Question: how can I load the images from the remote server in a data table C# windows form? I have stored only the image path in my Sqldatabase. when I am running the code it throws an exception of 404 error. same code is retriving the images on other forms

'''
private void Datagrid() {
try
{
id.Text = "";
name.Text = "";
cost.Text = "";
price.Text = "";
description.Text = "";
status.Text = "";
picture.Image = null;
status.Items.Add("active");
status.Items.Add("inactive");
id.Visible = false;
label7.Text = "";
conn.Open();
MySqlCommand cm = new MySqlCommand();
// string query = "SELECT dealSuggestion_id,name,cost,price,description,Status from dealSuggestion where Status='inactive' LIMIT 8";
string query = "SELECT * from dealSuggestion where Status='inactive' LIMIT 8";
cm.CommandText = query;
cm.Connection = conn;
MySqlDataAdapter da = new MySqlDataAdapter(cm);
DataTable dt = new DataTable();
da.Fill(dt);
foreach (DataRow row in dt.Rows)
{
string img = row["image"].ToString();
if (!row.IsNull("image"))
{
ServicePointManager.Expect100Continue = true;
System.Net.ServicePointManager.SecurityProtocol = SecurityProtocolType.Tls12;
System.Net.WebRequest request = System.Net.WebRequest.Create(row["image"].ToString());
System.Net.WebResponse resp = request.GetResponse();
System.IO.Stream respStream = resp.GetResponseStream();
Bitmap bmp = new Bitmap(respStream);
respStream.Dispose();
row["image"] = bmp;
}
}
dataGridView1.DataSource = dt;
conn.Close();
}
catch (Exception ex)
{
MessageBox.Show("Error" + ex);
}
}
'''
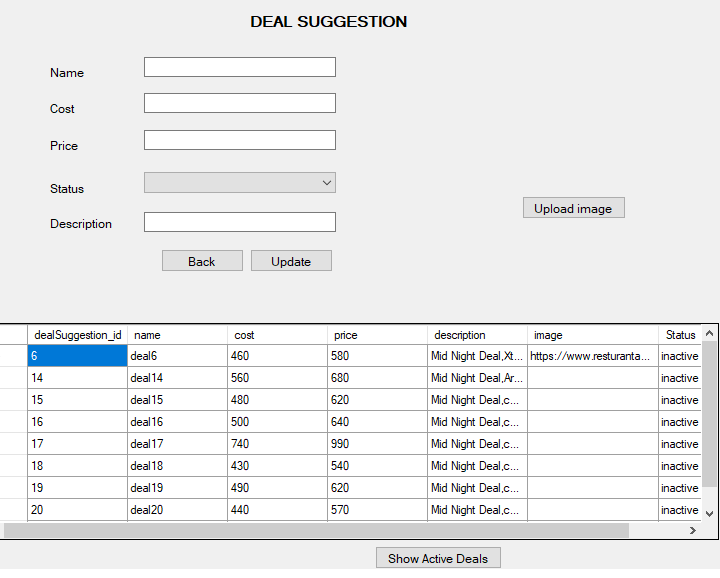
Answer: '''
Imports System
Imports System.Runtime.InteropServices
Imports System.Security.Principal Imports System.Security.Permissions Public Class Form1 <DllImport("advapi32.DLL", SetLastError:=True)> _ Public Shared Function LogonUser(ByVal lpszUsername As String, ByVal lpszDomain As String, _
ByVal lpszPassword As String, ByVal dwLogonType As Integer, ByVal dwLogonProvider As Integer, _
ByRef phToken As IntPtr) As Integer End Function Private Sub Button1_Click(ByVal sender As System.Object, ByVal e As System.EventArgs) Handles Button1.Click
Dim admin_token As IntPtr
Dim wid_current As WindowsIdentity = WindowsIdentity.GetCurrent()
Dim wid_admin As WindowsIdentity = Nothing
Dim wic As WindowsImpersonationContext = Nothing
Try
If LogonUser("Local Admin name", "Local computer name", "pwd", 9, 0, admin_token) <> 0 Then
wid_admin = New WindowsIdentity(admin_token)
wic = wid_admin.Impersonate()
// inside this scope you can access remote PC please note that path shouldn't contain : instead of : use $ sign
FileStream fs = new FileStream(imagepath, FileMode.Open, FileAccess.Read);
//Initialize a byte array with size of stream
byte[] imgByteArr = new byte[fs.Length];
//Read data from the file stream and put into the byte array
fs.Read(imgByteArr, 0, Convert.ToInt32(fs.Length));
//Close a file stream
fs.Close();
Else
//custom message
End If
Catch se As System.Exception
Dim ret As Integer = Marshal.GetLastWin32Error()
MessageBox.Show(ret.ToString(), "Error code: " + ret.ToString())
MessageBox.Show(se.Message)
Finally
If wic IsNot Nothing Then
wic.Undo()
End If
End Try
End Sub
End Class
'''
Try this Sir please vote if its working thank you